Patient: sex M, age 48
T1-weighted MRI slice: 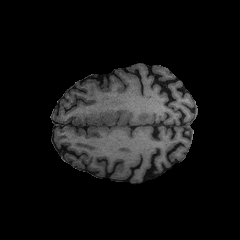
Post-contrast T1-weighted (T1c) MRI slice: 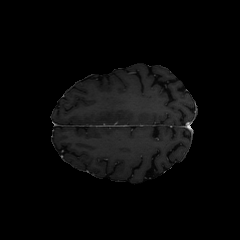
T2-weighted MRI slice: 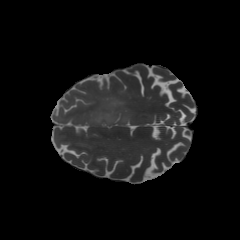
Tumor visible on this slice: yes
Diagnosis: Astrocytoma, IDH-mutant
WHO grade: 3